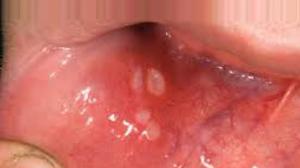
Condition: Mouth Ulcer